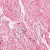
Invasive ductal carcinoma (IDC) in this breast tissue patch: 0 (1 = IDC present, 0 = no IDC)